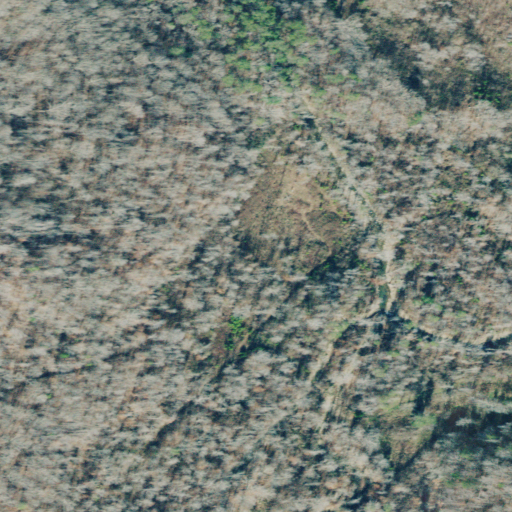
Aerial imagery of valley in Alabama named Castle Rock Gulf containing deciduous forest, shrub, and mixed forest